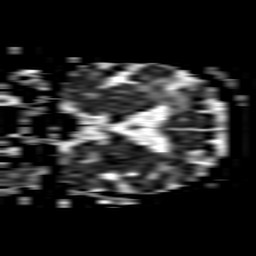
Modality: ADC
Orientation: coronal
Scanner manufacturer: philips
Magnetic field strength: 1.5 T
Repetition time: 3.395 s
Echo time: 0.06922 s